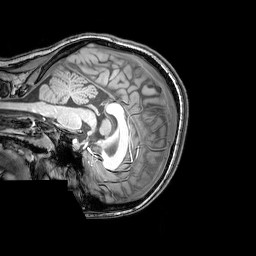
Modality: T1w
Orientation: sagittal
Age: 23
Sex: female
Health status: healthy
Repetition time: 0.081 s
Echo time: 0.037 s